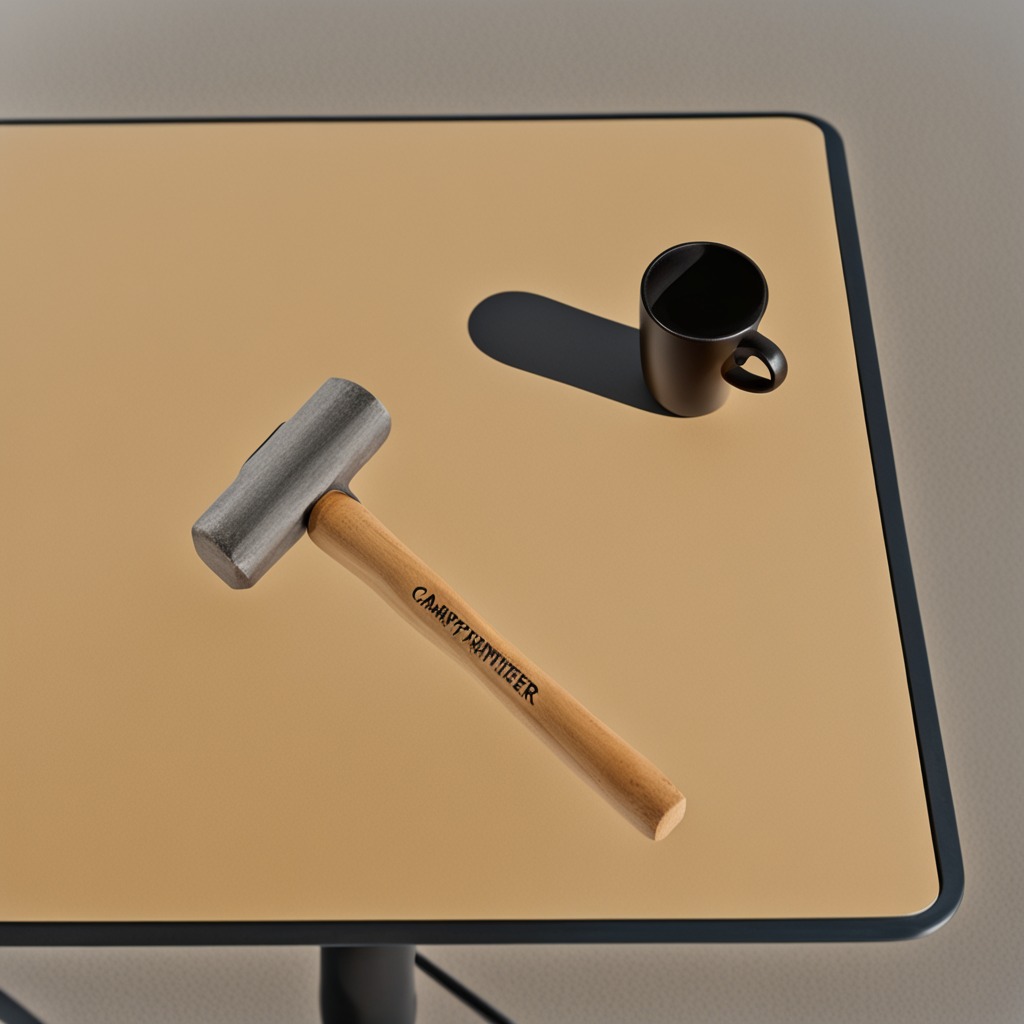
A hammer is lying on the textured surface.